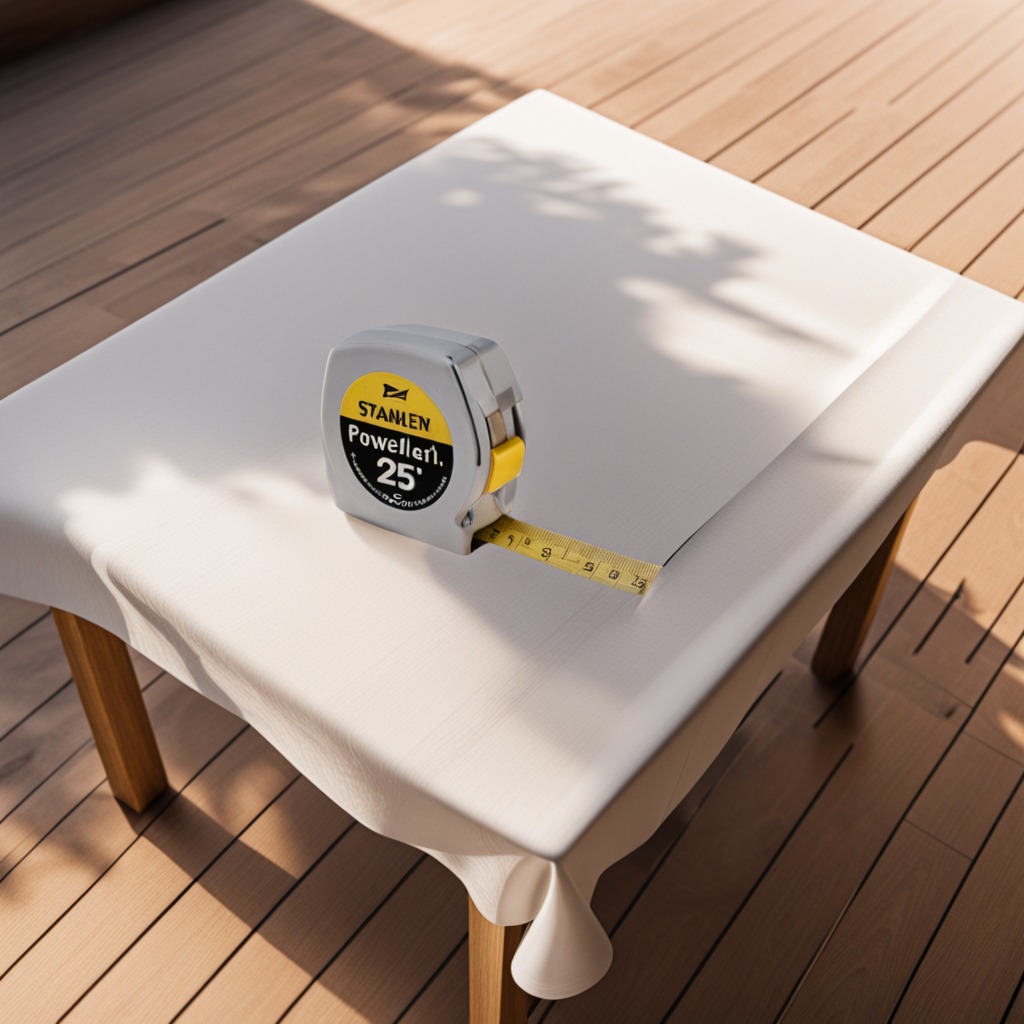
A measuring tape lies on the wooden table.